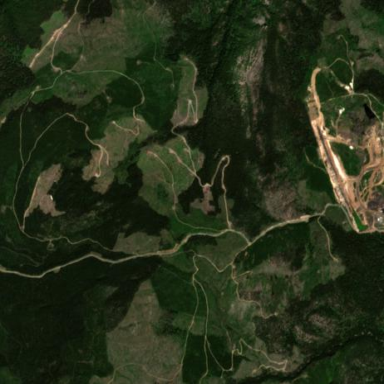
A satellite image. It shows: Clearcut area created by human activity.